Aerial crown-view tile of a tropical tree (Barro Colorado Island, Panama), acquired 20241112:
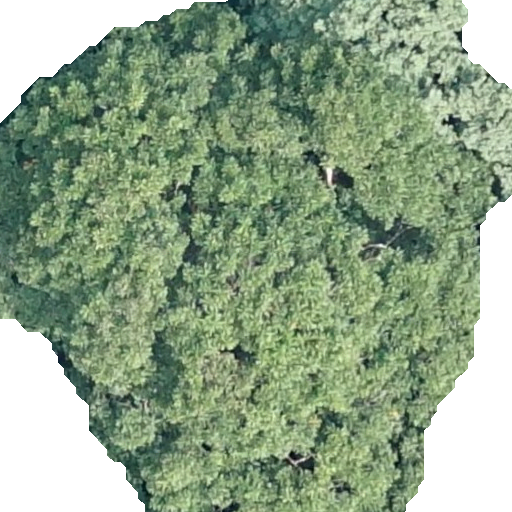
Species: Dipteryx oleifera
GBIF accepted scientific name: Dipteryx oleifera
Crown area: 376.516 m²